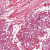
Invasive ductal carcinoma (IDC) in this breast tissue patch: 0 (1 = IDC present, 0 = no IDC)